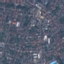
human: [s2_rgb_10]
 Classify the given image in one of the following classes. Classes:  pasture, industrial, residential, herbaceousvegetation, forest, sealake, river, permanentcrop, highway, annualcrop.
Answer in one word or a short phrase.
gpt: Residential